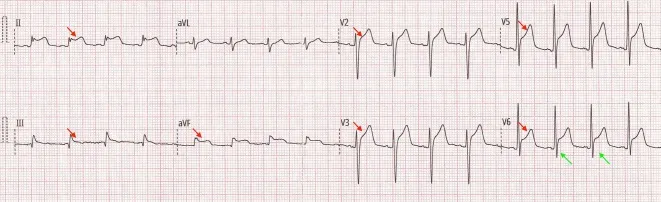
Twelve-lead electrocardiogram findings on admission (red arrows: concave ST-segment elevation at the extensive inferior and lateral leads; green arrows: ratio of ST-segment elevation to T wave >0.24 in lead V6).
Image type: electrography (ekg)